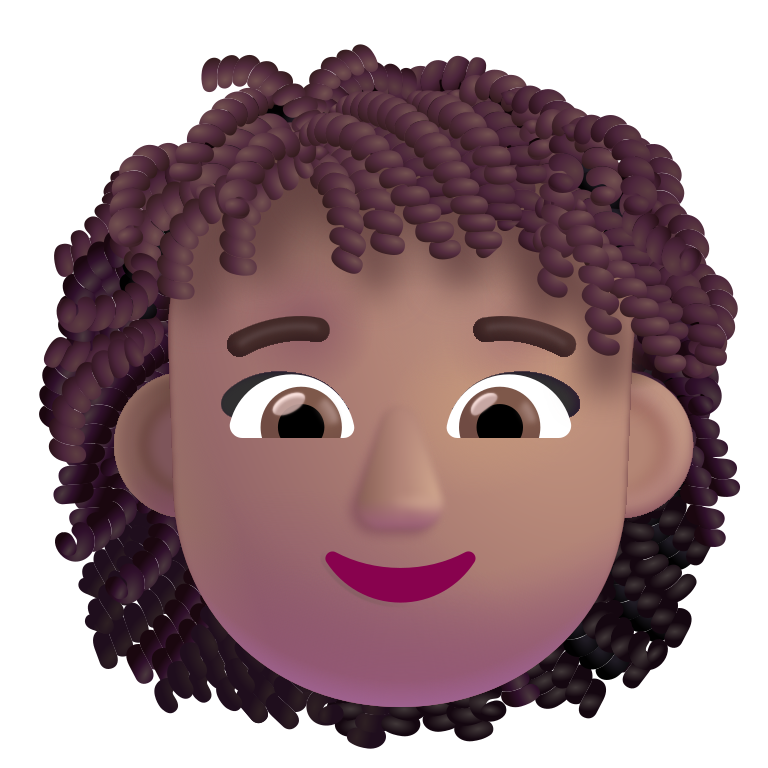
woman curly hair color